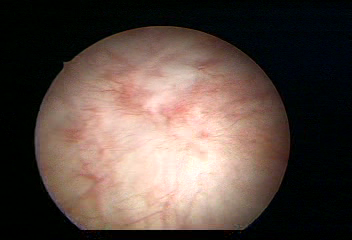
Modality: WLC
Class: Normal mucosa
Bladder cancer association: No